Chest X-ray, PA view. Patient: 17 years old, sex F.
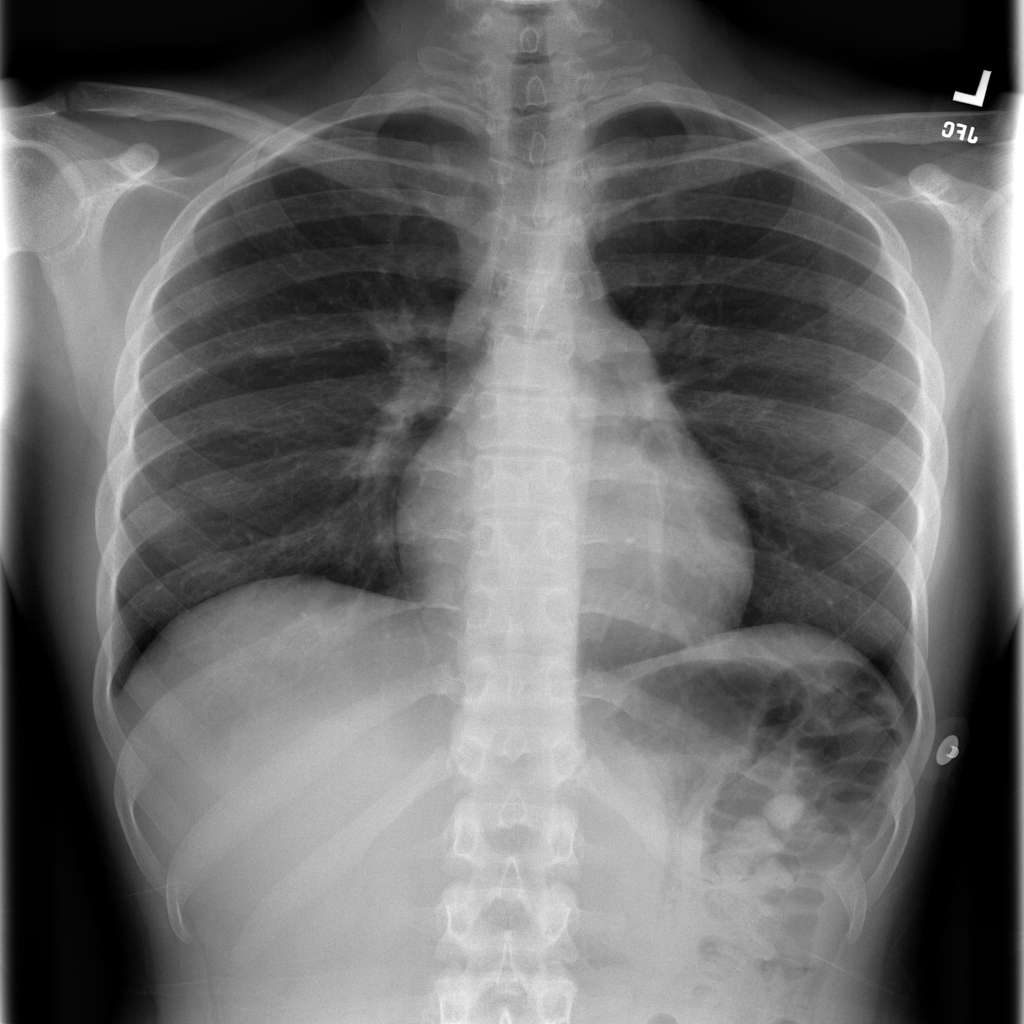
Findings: Atelectasis